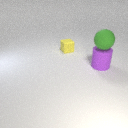
large purple rubber cylinder in front of small yellow rubber cube